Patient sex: F
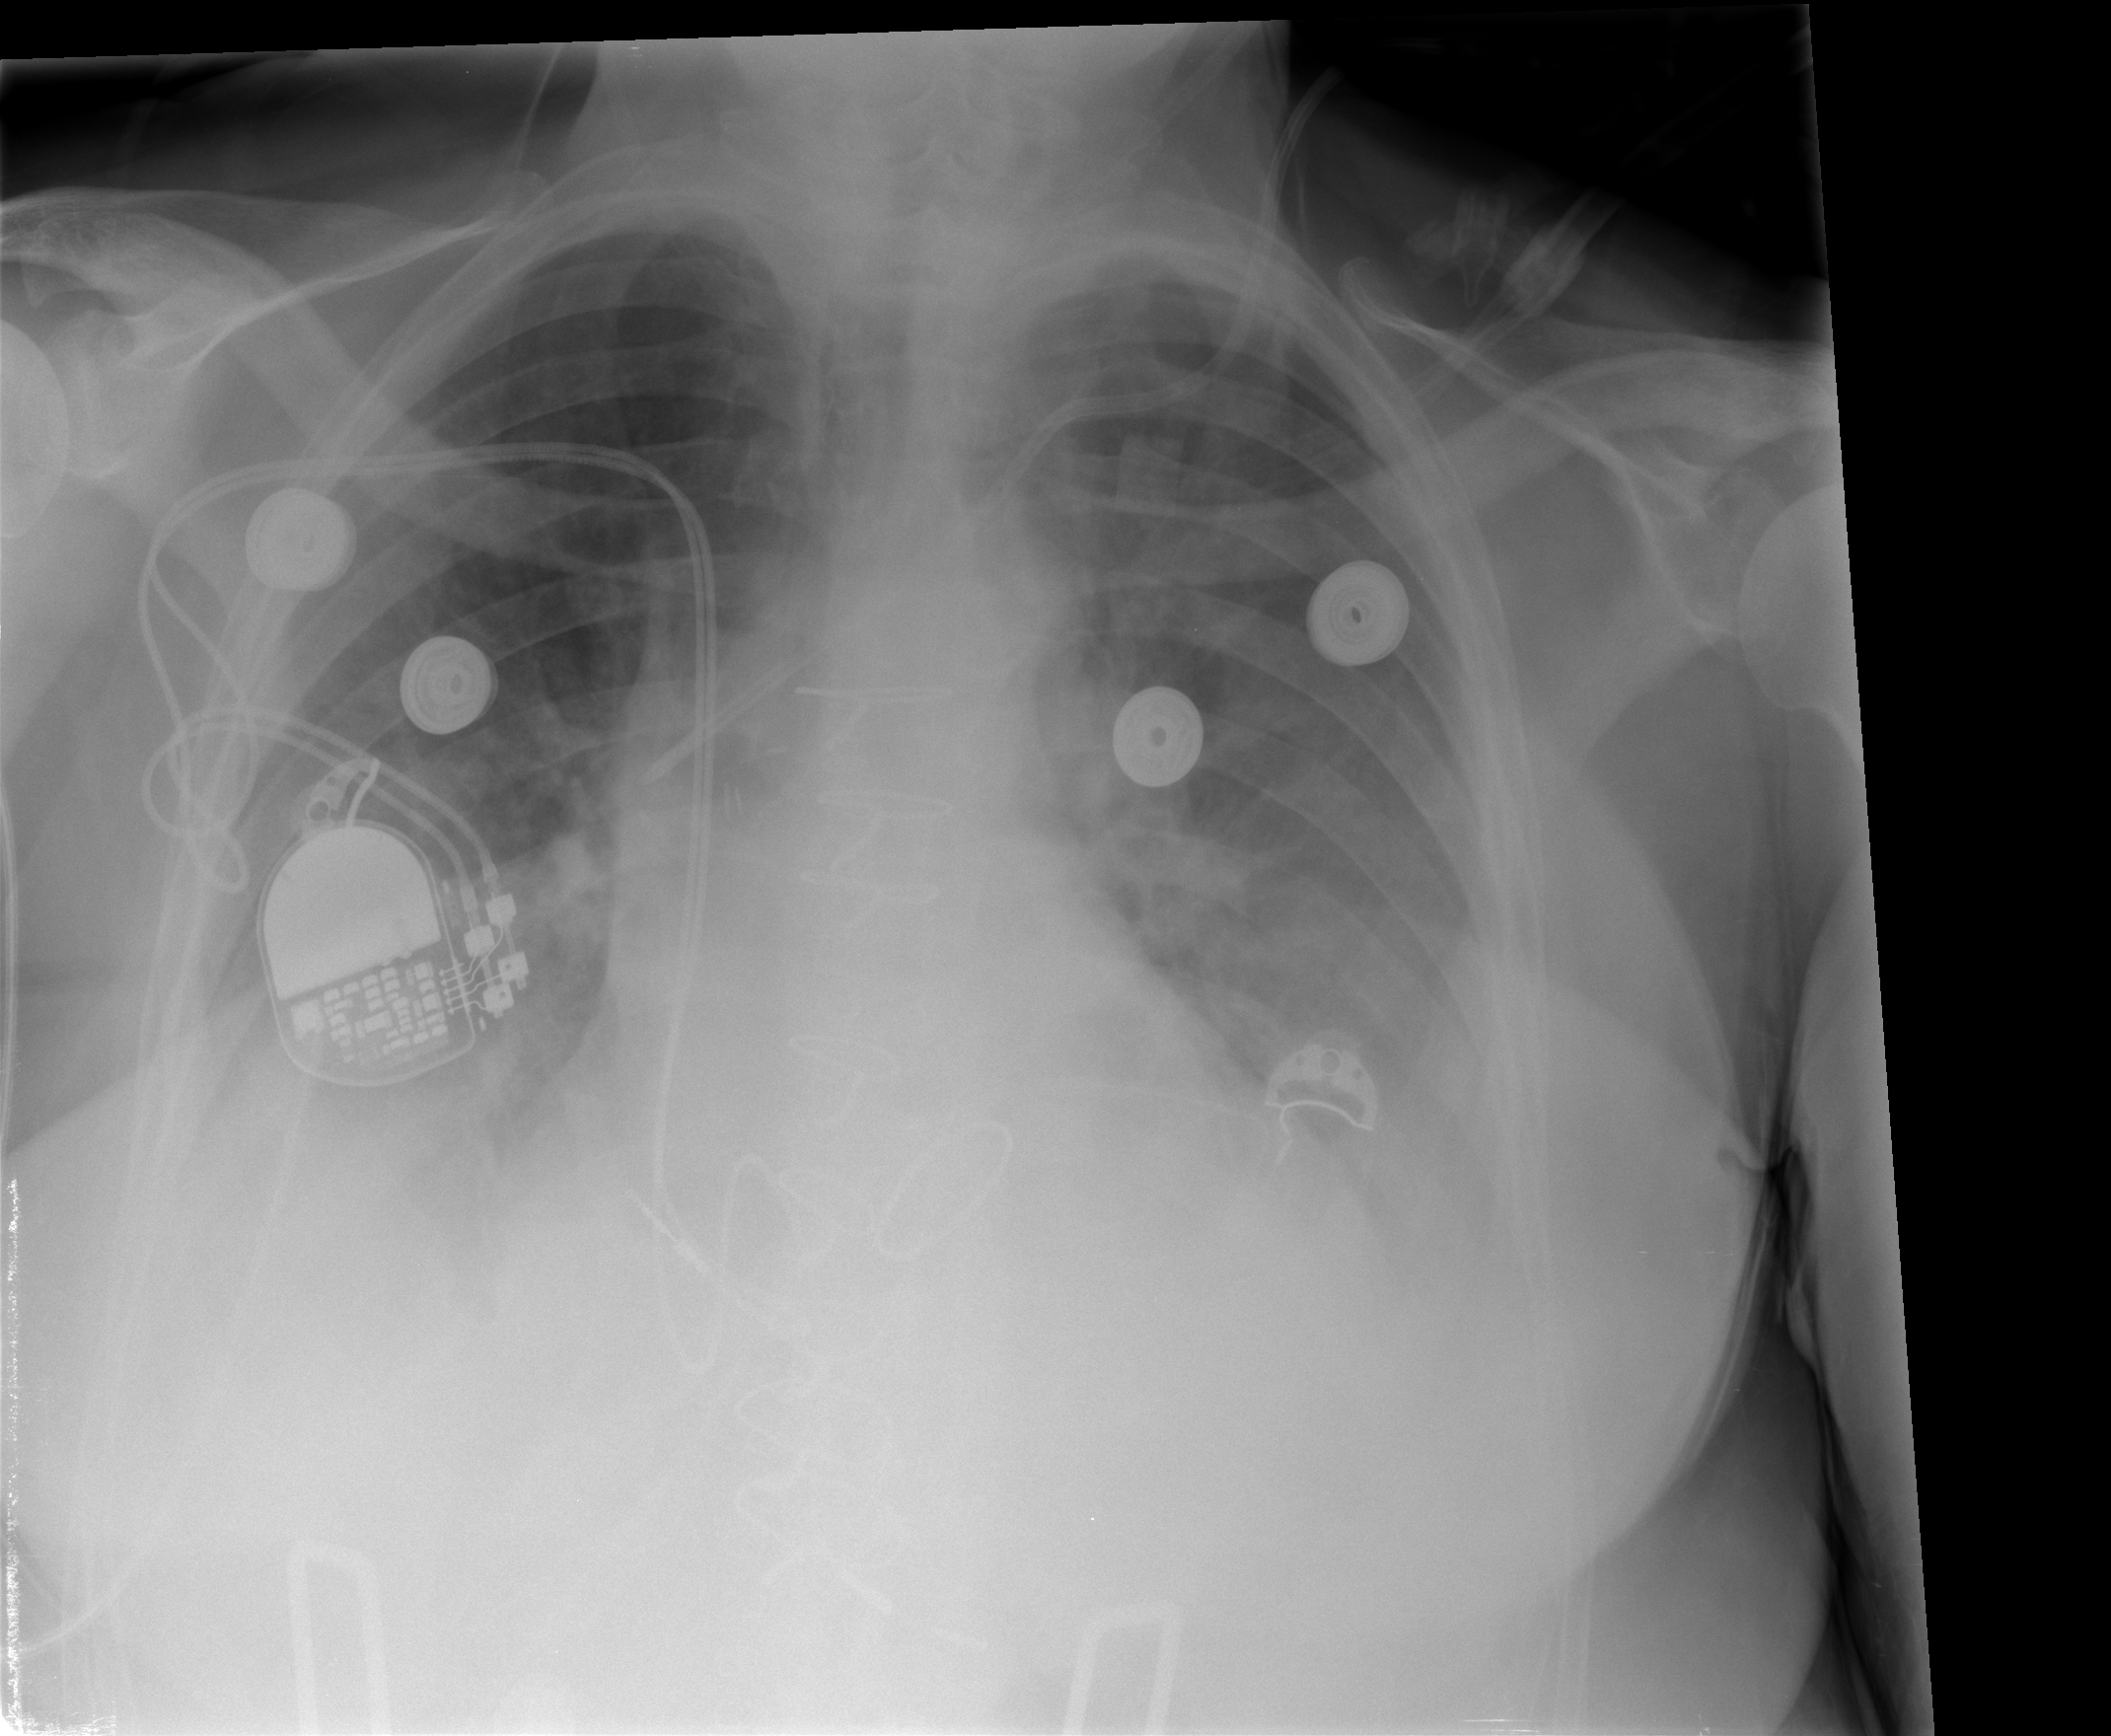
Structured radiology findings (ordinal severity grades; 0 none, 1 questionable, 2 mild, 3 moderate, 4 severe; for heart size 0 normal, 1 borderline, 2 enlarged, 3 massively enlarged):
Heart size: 2
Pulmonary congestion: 2
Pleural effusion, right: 2
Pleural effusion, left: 2
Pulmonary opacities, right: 0
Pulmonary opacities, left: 0
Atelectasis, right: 2
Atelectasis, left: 2